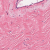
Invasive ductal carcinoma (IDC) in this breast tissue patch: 0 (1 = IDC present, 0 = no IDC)